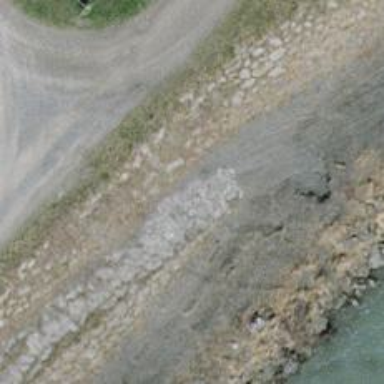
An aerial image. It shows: Path on the ground with embankment.